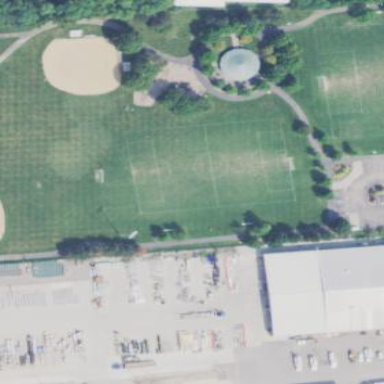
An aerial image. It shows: Soccer pitch designated for leisure and sports activities.